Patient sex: M
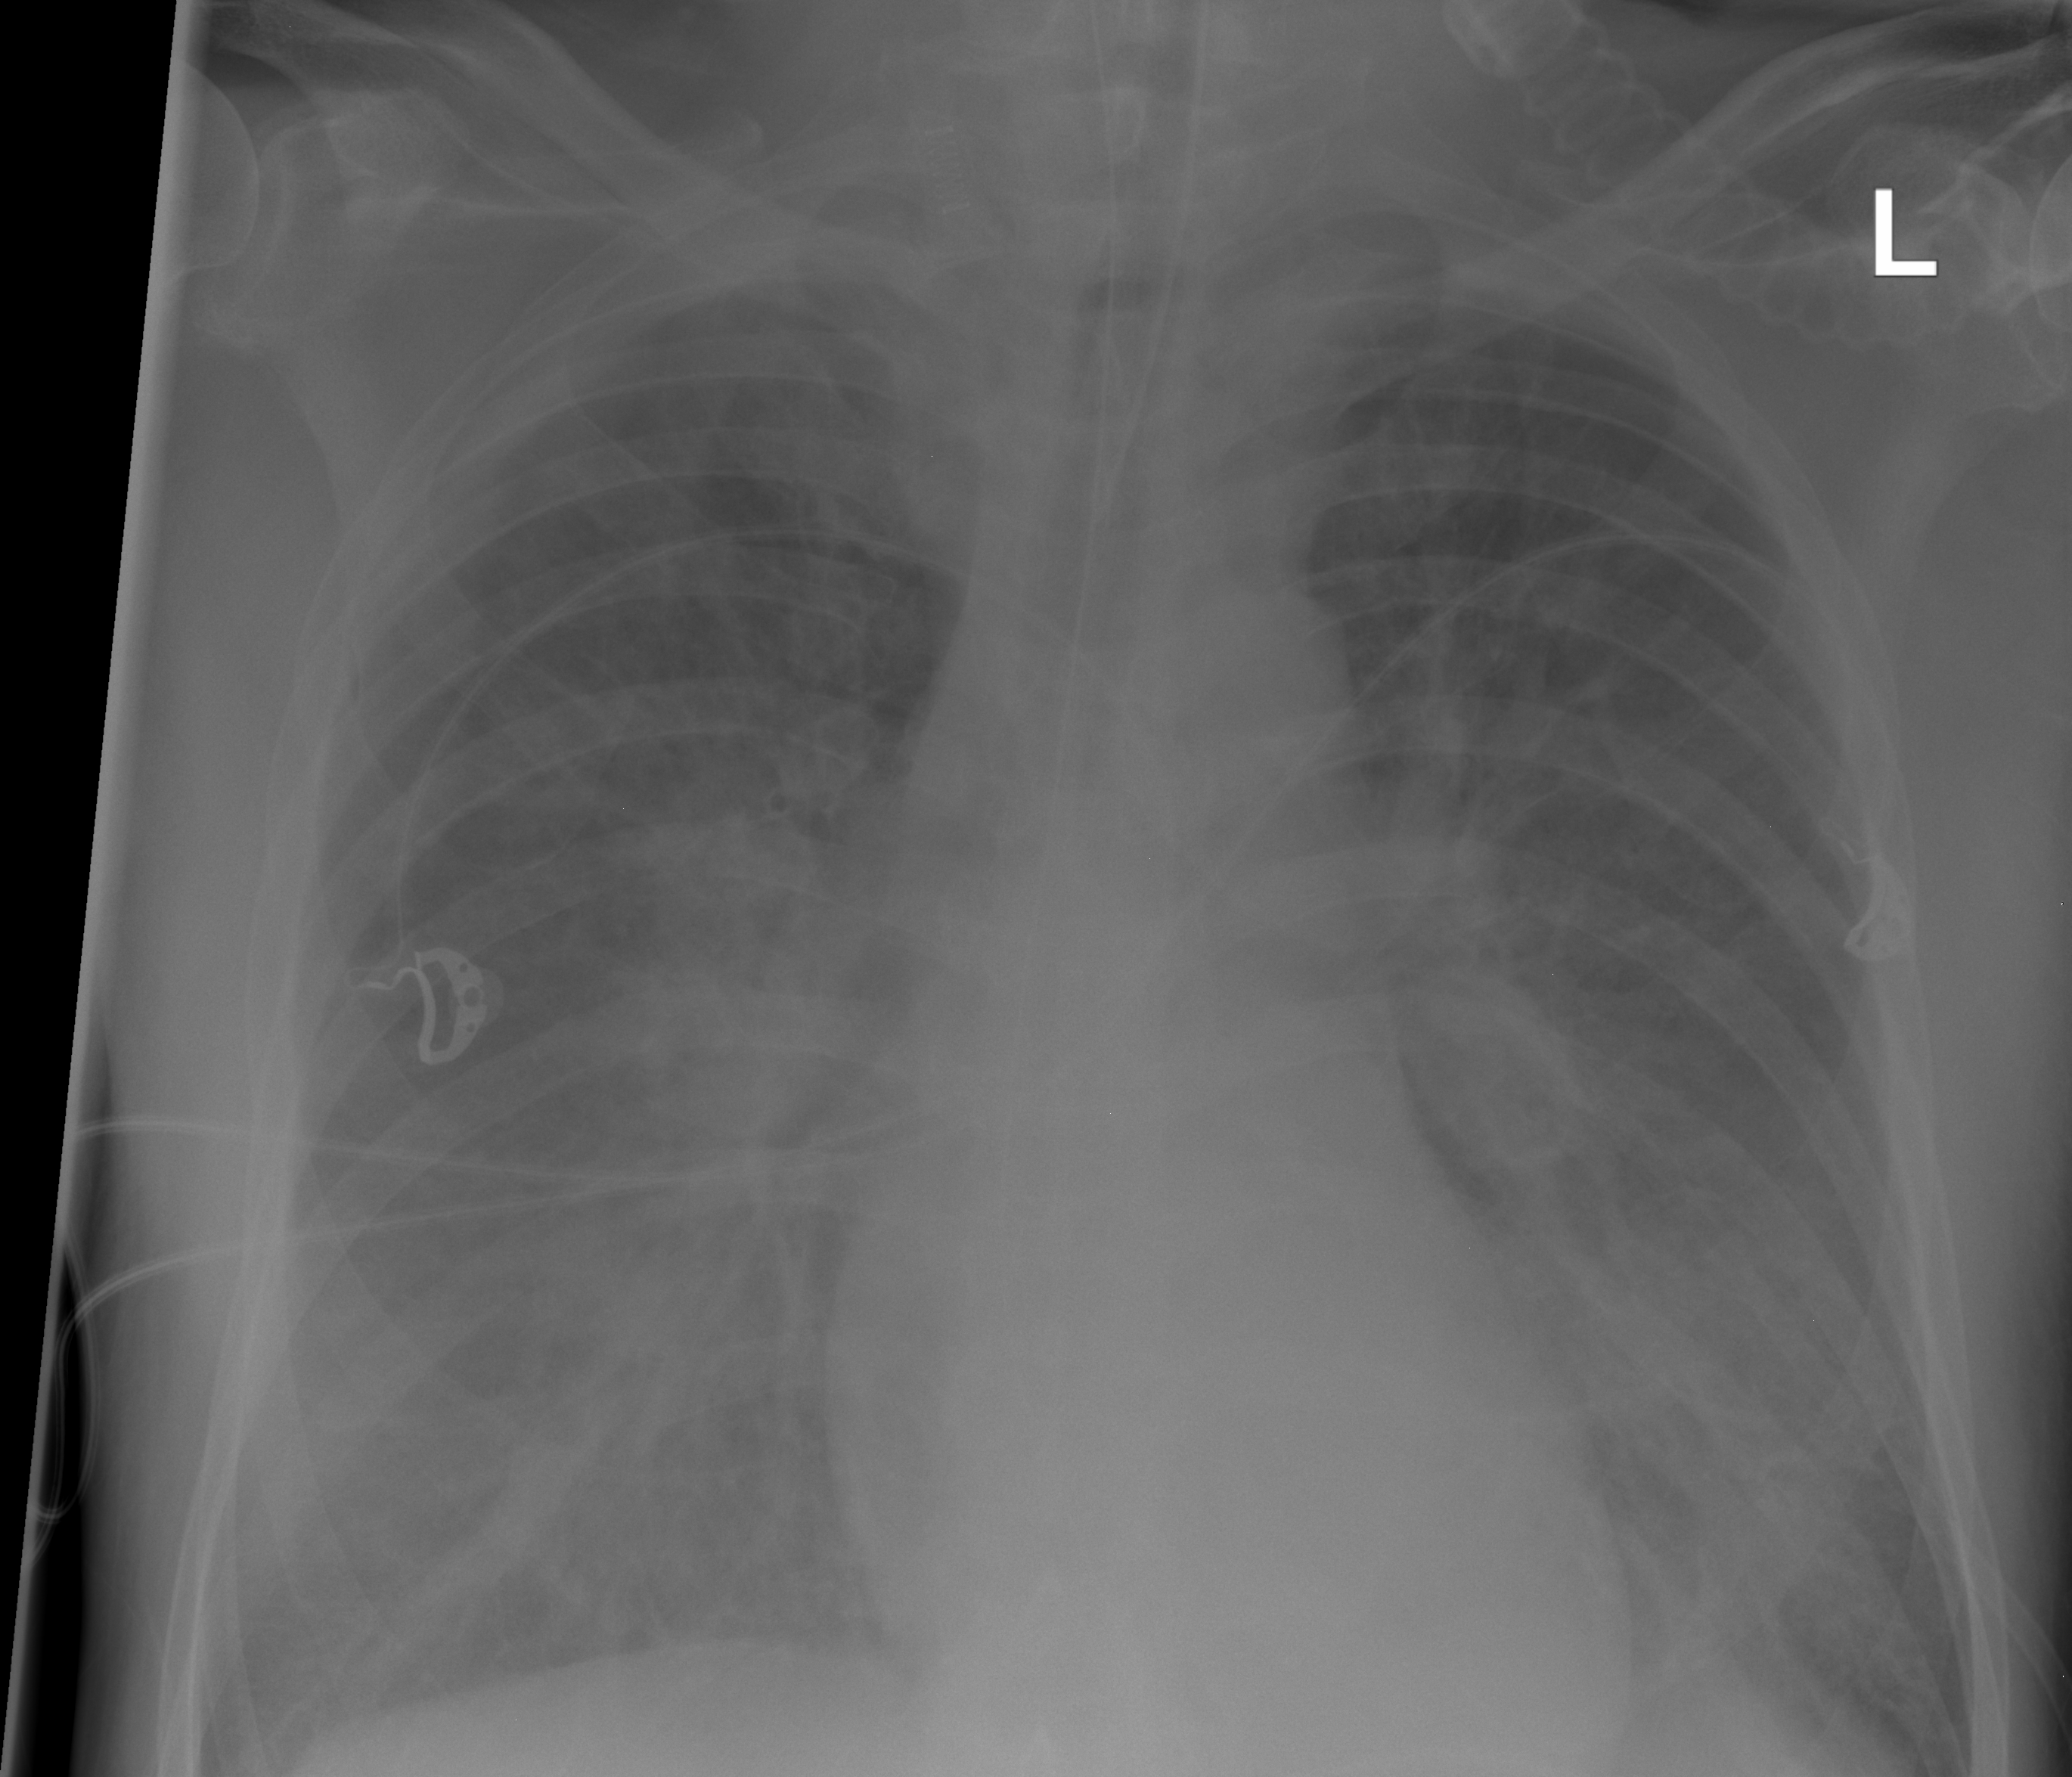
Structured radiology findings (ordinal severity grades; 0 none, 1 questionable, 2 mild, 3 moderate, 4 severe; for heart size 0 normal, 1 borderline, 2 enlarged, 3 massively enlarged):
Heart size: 0
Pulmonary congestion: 3
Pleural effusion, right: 0
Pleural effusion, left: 1
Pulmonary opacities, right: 3
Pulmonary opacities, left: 3
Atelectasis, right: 2
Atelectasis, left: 2